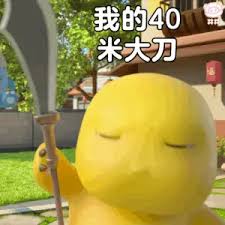
Label: nailong